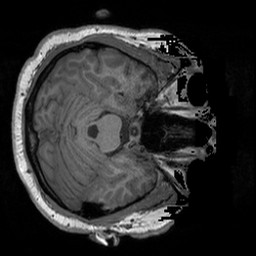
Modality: T1w
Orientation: axial
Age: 31
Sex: male
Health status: healthy
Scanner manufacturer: siemens
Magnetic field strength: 3 T
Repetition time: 1.9 s
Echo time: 0.00252 s